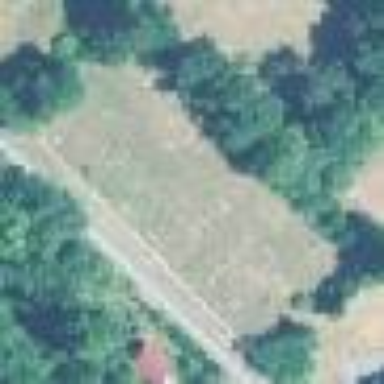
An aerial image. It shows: Municipal cemetery used for burial.